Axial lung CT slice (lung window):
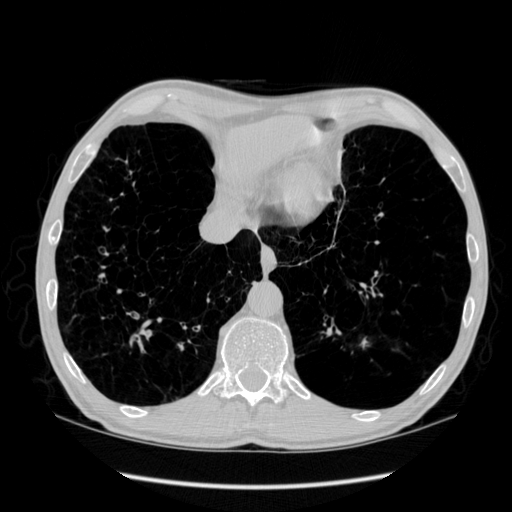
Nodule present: no